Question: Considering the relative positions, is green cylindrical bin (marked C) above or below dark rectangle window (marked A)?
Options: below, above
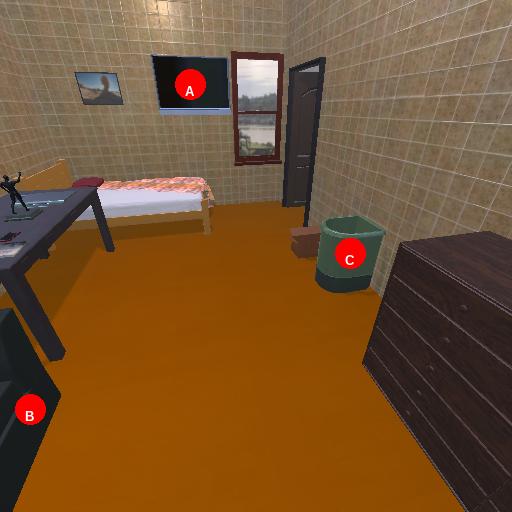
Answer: below